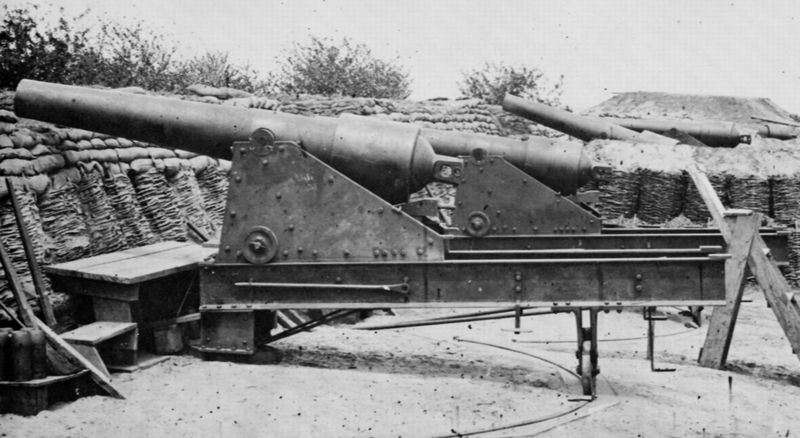
Titel: Kanone Nr. 1, Yorktown, Virginia
Künstler: Mathew B. Brady
Schlagwörter: baum, blätter, dunkel, feuer, himmel, weiß, bäume, grau, hell, holz, schwarz, tisch, zaun, steine, tod, weide, busch, büsche, gebüsch, sträucher, boden, säcke, mauer, laden, platz, bank, drehen, hocker, rad, krieg, leiter, metall, deutsch, gestell, bretter, nieten, foto, fotografie, eisen, halterung, kanone, burg, kälte, technik, festung, gefahr, militär, schwarzweiß, waffe, frieden, photo, halbkreis, schmerz, konstruktion, graben, holzbank, artillerie, geschütz, kanonen, kanonenrohr, trichter, stellung, stafflei, fotographie, stahl, schrauben, fot, schutz, schutzwall, abwehr, lager, schuss, wall, bunker, verteidigung, bombe, rohre, barrikade, weltkrieg, schrecklich, duchamps, kurbel, vorrichtung, flag, erster, kannone, sandsäcke, schützengraben, weidenzaun, haubitze, ruestung, drehvorrichtung, lafette, schine, kriegsgerät, 1900, 1. weltkrieg, 1914, bariekarde, kanone grau alt metall, kanone milität kalt grau waffen alt kireg, sandsack, h-stück